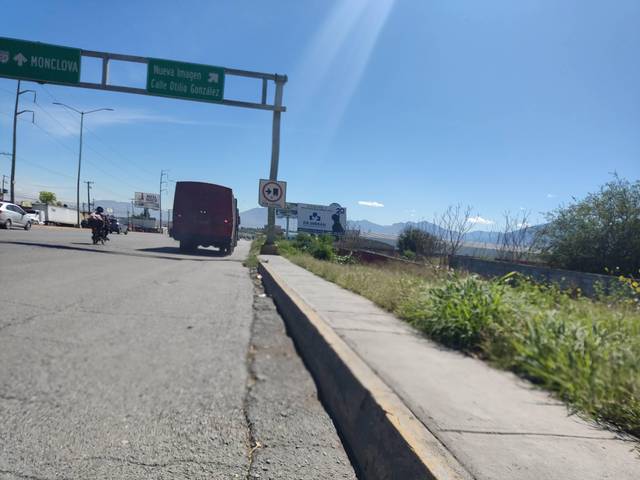
Region: Mexico
Coordinates: 25.404, -100.983